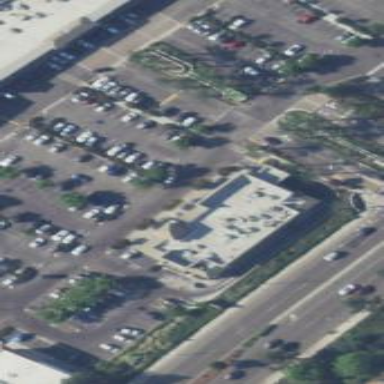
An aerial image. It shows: Commercial building.